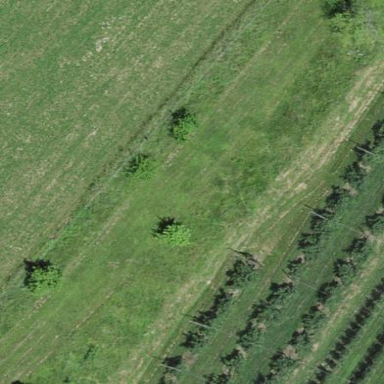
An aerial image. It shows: Orchard.